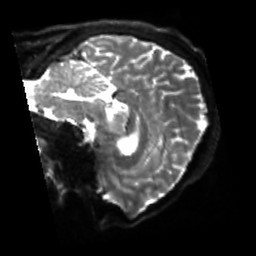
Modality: sbref
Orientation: sagittal
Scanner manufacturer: siemens
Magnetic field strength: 3 T
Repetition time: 4 s
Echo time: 0.0594 s